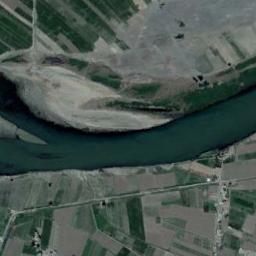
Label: river